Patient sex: M
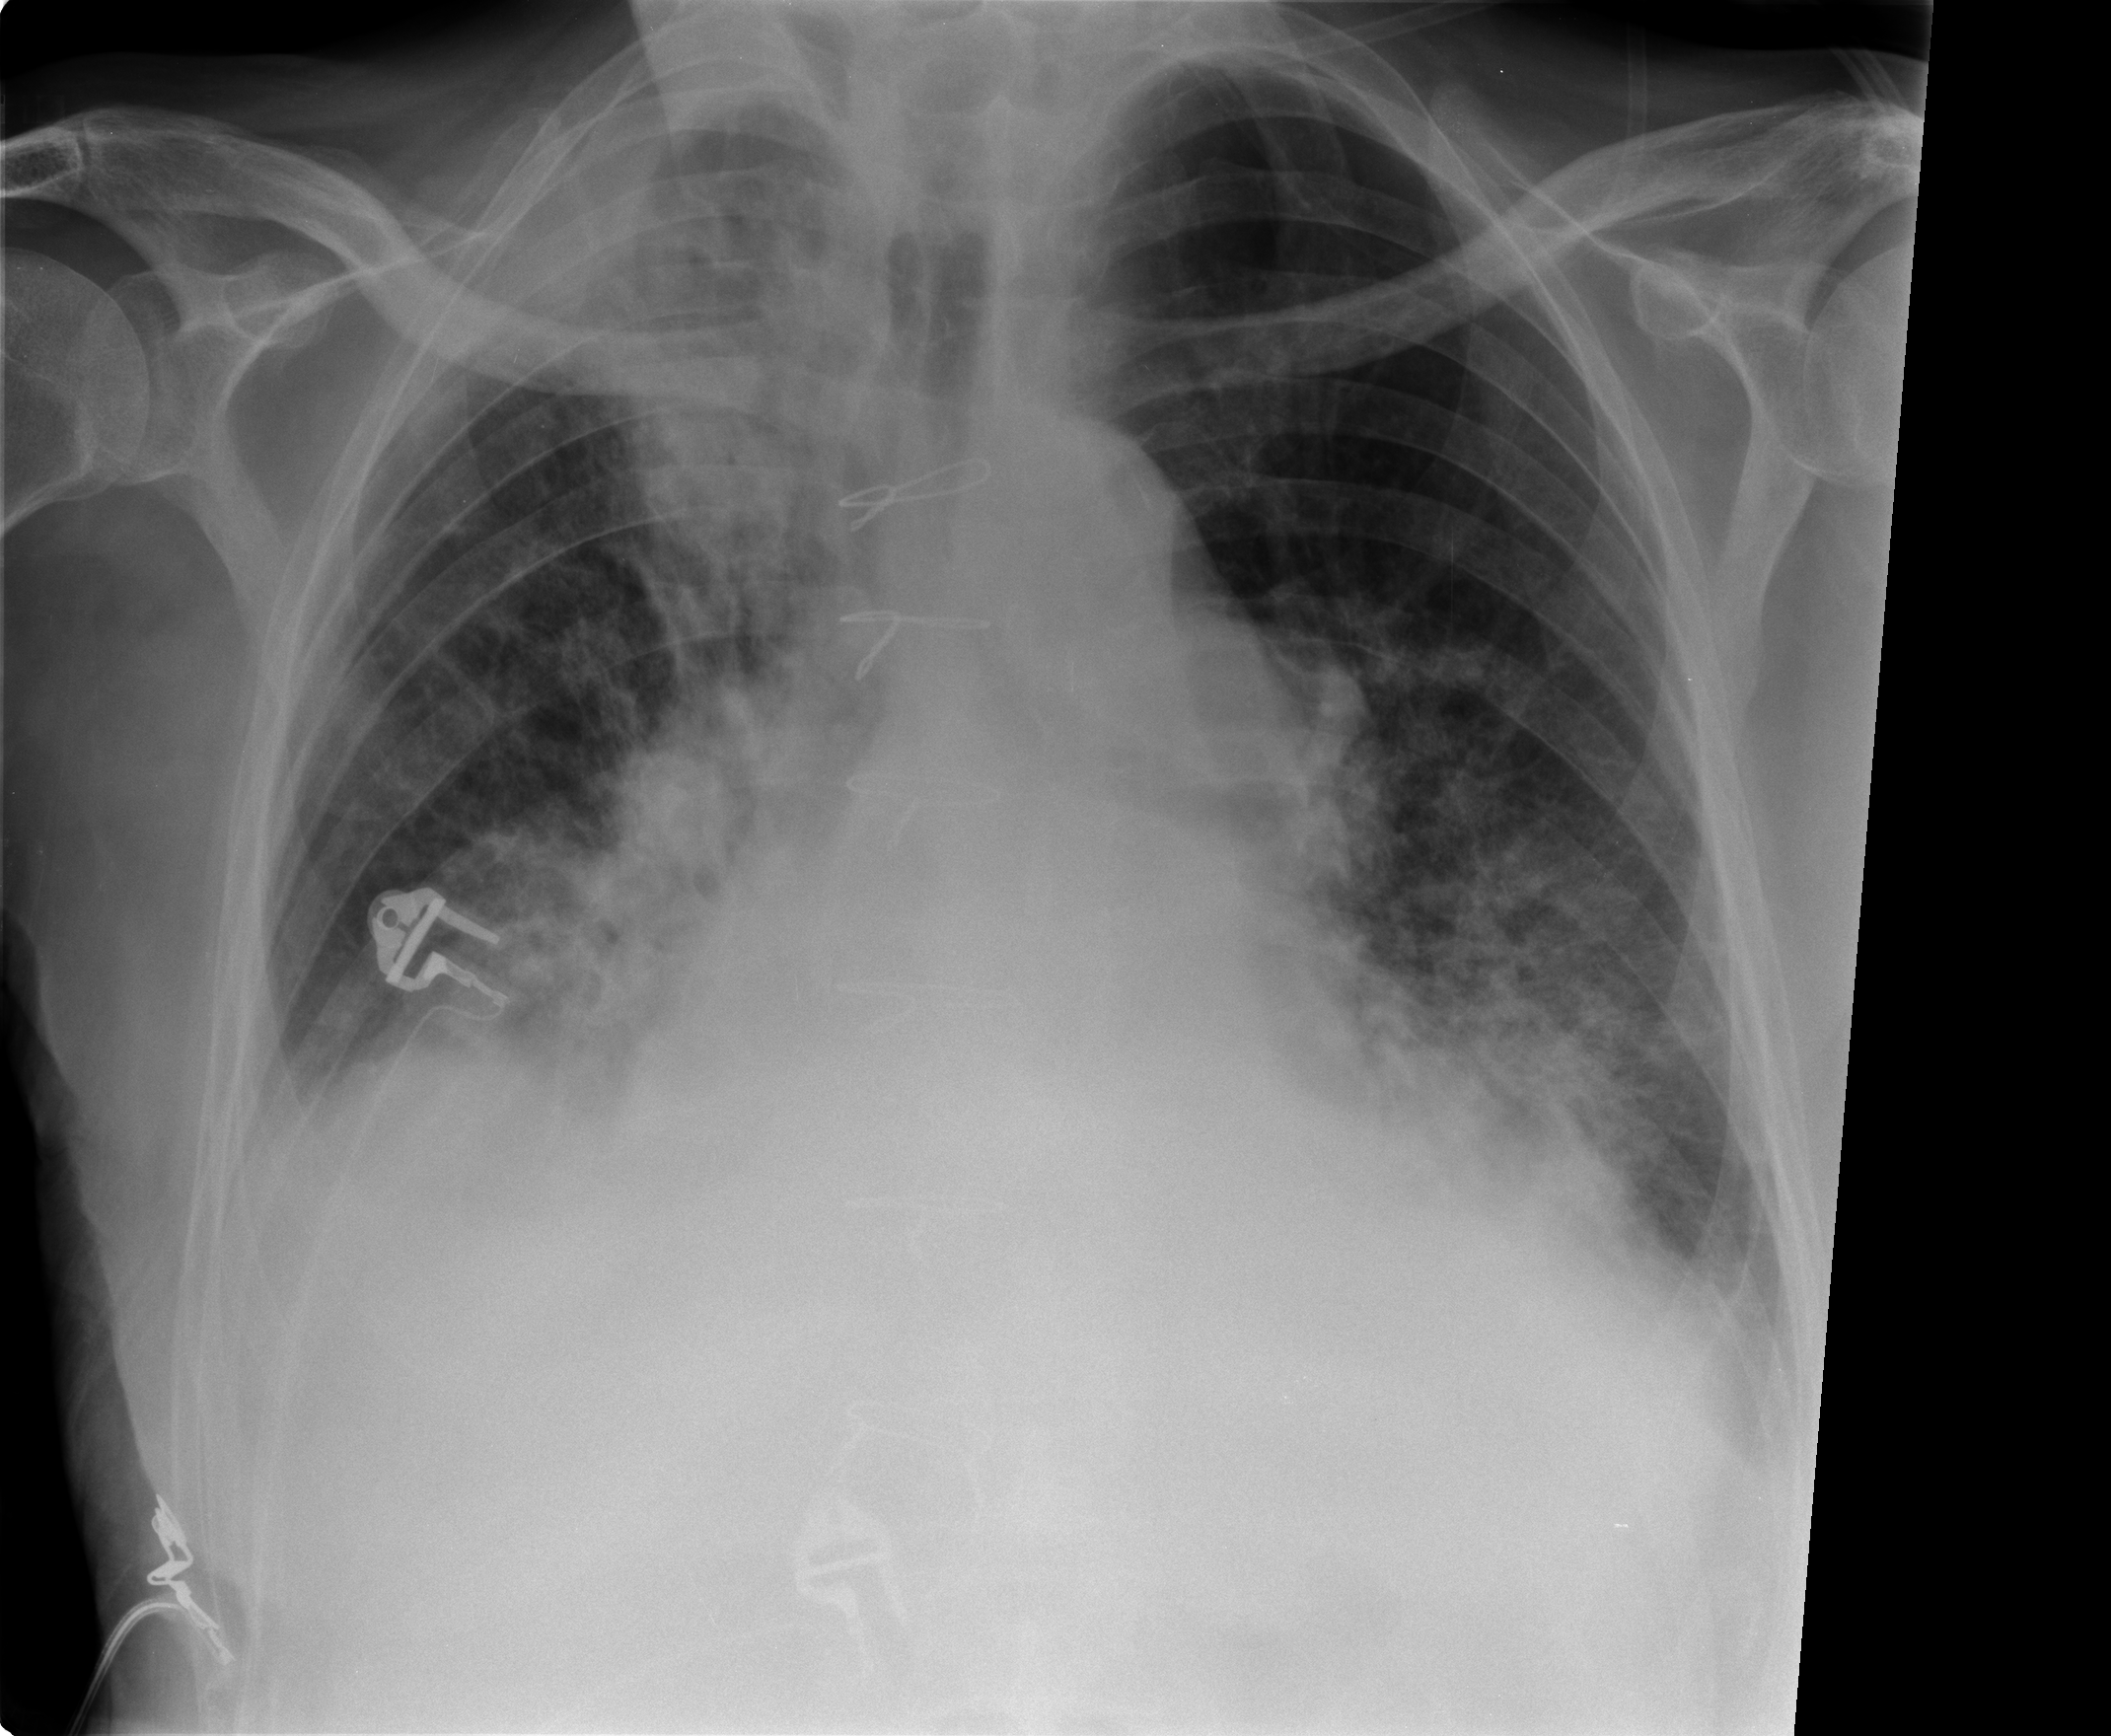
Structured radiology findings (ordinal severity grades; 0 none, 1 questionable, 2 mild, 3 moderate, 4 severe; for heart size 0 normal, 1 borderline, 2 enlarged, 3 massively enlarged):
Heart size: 2
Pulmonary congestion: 0
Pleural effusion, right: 2
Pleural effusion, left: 1
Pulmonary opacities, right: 3
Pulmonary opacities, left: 2
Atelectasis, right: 2
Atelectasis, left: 2